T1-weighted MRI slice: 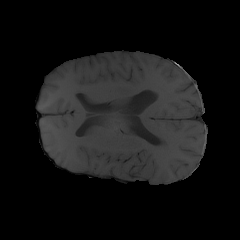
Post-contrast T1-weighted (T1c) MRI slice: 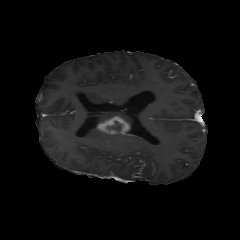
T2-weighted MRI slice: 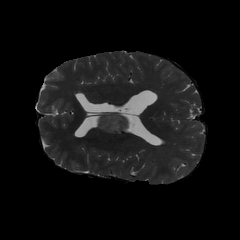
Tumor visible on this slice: yes